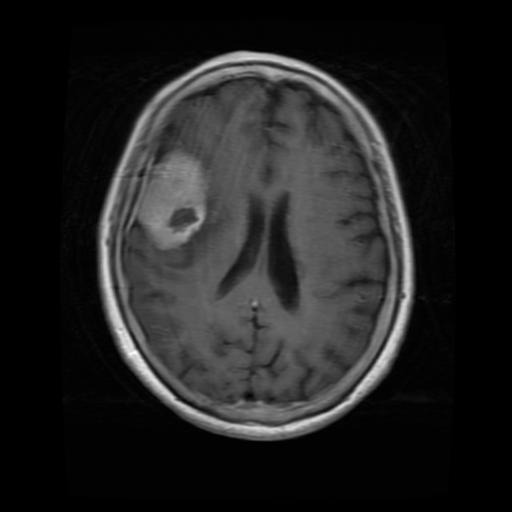
Label: meningioma